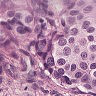
Metastatic tissue present: yes